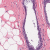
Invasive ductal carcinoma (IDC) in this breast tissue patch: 0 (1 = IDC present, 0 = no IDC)